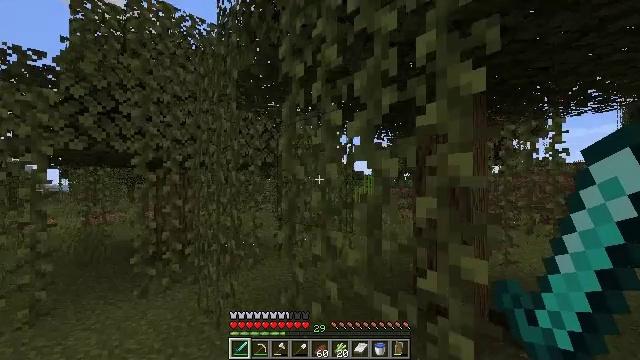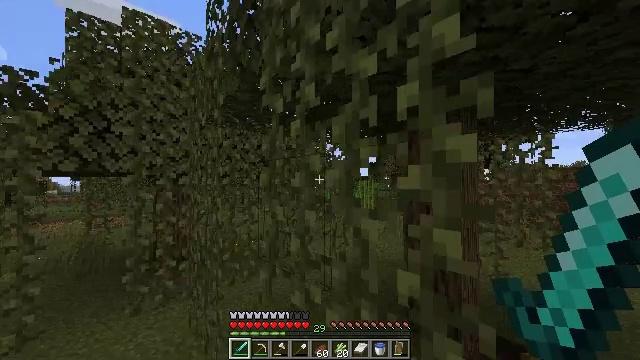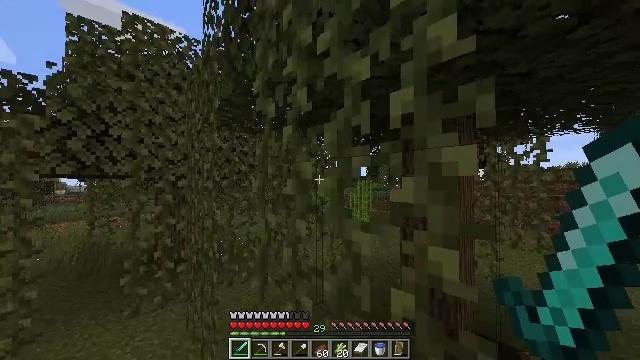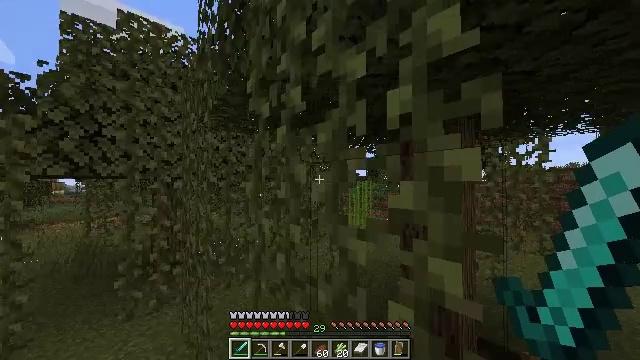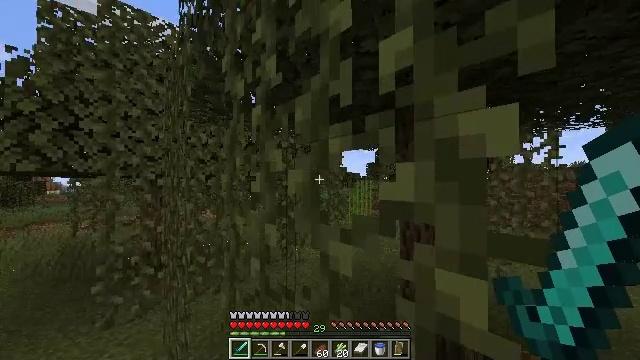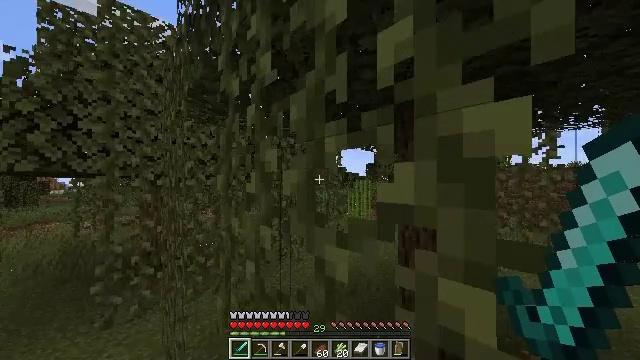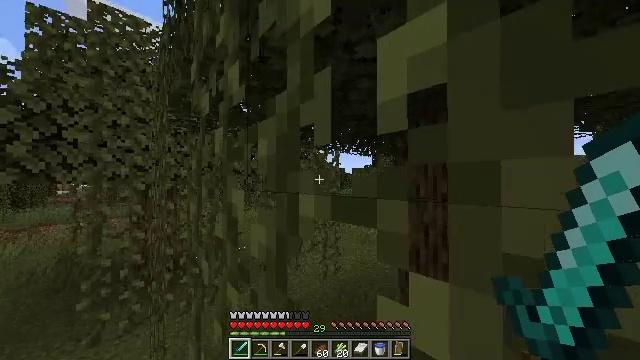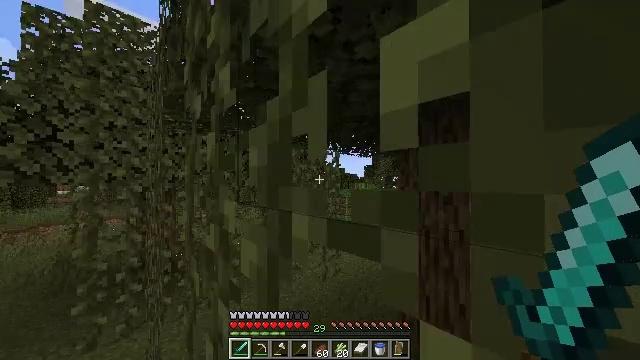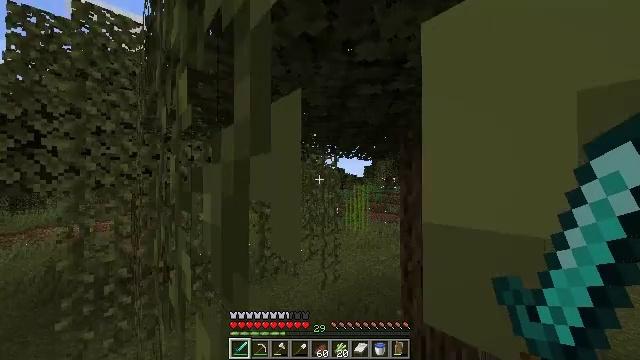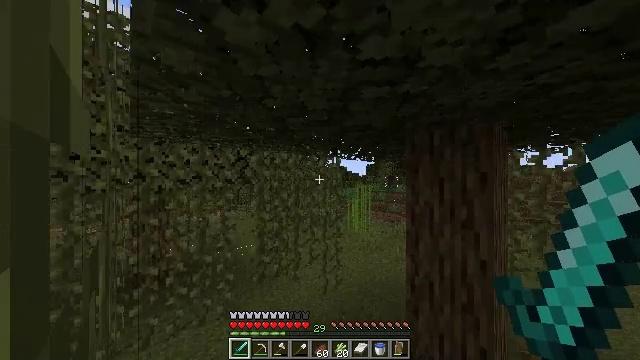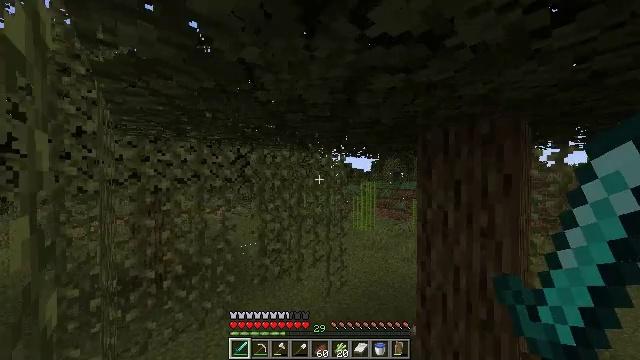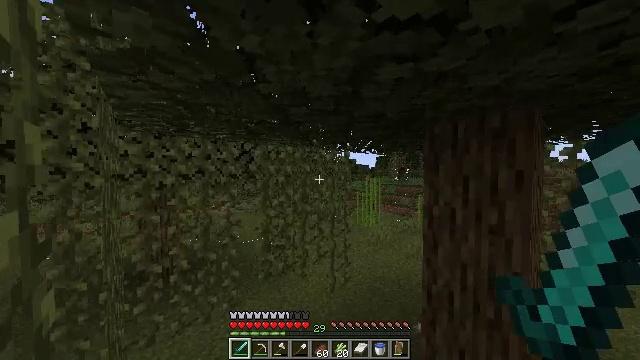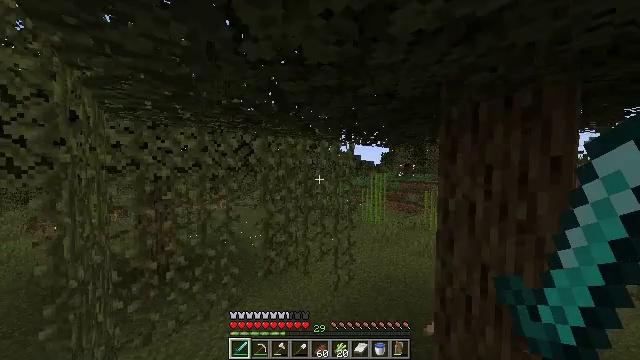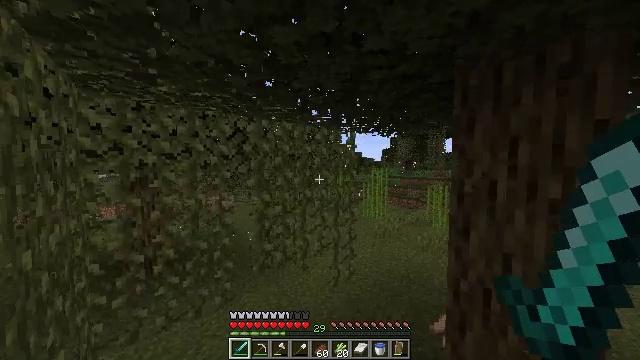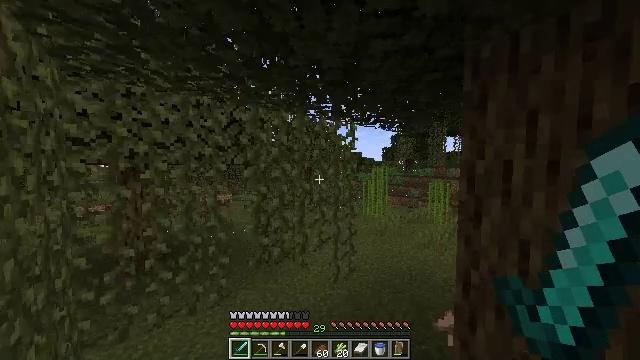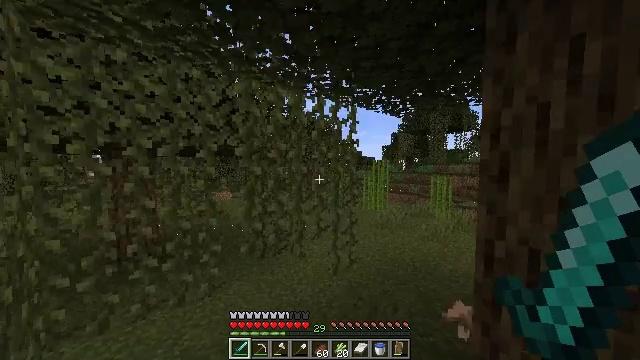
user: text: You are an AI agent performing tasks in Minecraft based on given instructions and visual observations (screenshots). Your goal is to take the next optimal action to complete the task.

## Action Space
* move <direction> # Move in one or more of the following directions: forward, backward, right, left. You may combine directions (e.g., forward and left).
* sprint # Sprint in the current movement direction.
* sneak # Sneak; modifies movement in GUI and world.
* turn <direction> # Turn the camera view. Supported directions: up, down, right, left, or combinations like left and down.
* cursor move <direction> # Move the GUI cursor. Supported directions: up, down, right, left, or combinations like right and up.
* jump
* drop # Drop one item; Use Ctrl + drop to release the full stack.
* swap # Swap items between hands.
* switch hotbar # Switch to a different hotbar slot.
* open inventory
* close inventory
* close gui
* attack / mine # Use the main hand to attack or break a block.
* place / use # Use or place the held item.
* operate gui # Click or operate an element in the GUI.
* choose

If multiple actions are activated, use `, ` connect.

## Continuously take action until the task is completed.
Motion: motion action
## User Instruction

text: Harvest sugar cane from the plant.
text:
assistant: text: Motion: move forward, sprint, jump
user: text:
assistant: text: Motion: move forward, sprint, jump
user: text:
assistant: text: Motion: move forward, sprint, jump
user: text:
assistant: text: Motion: move forward, sprint, jump
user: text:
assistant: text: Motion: move forward, sprint, jump
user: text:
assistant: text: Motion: move forward, sprint, jump
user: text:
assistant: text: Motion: move forward, sprint, jump
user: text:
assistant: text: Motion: move forward, sprint, jump
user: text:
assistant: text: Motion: move forward, sprint
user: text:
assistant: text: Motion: move forward, sprint, turn left and down
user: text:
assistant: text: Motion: move forward, sprint, turn left and down
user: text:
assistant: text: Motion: move forward, sprint, turn left
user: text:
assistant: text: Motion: move forward, sprint
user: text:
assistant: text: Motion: move forward, sprint
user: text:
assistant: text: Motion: move forward, sprint
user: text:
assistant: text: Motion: move forward, sprint
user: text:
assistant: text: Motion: move forward, sprint
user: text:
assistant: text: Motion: move forward, sprint, turn right
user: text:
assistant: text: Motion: move forward, sprint, turn right and down
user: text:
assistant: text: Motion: move forward, sprint, turn right and down
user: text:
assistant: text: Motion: move forward, sprint, turn right
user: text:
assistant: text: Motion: move forward, sprint, turn right
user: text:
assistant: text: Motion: move forward, sprint, turn right and down
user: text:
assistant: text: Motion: move forward, sprint, turn right and down
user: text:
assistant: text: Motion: move forward, sprint, turn right and down
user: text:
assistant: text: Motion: move forward, sprint
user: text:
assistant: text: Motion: move forward, sprint, jump
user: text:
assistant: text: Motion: move forward, sprint, jump
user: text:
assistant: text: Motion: move forward, sprint, turn down, jump
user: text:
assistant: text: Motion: move forward, sprint, turn down, jump